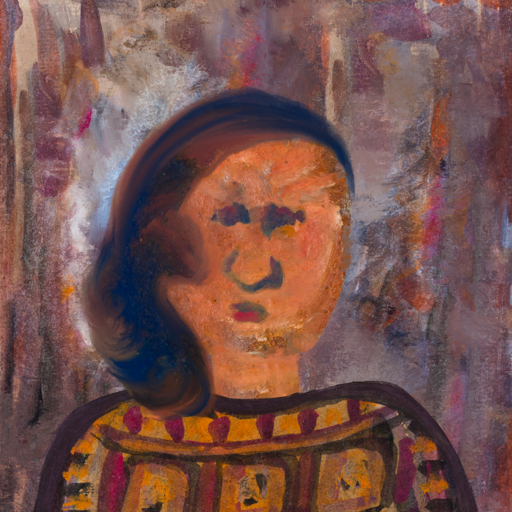
Background: Hypocrite, Head And Neck Front: Boggyland, Face Front: In_The_Sun, Bust: Doll, Hair Front: Mother_And_Son_Son, Head Accessory: Blank, Second Necklace: Blank, Necklace: Blank, Baby: Blank